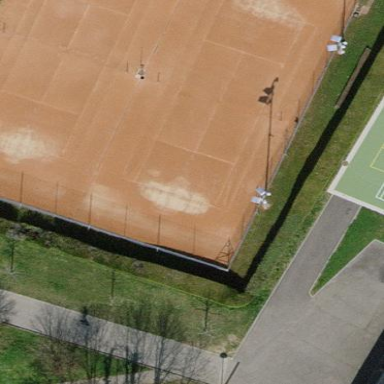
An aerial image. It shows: Tennis court on the leisure land pitch.